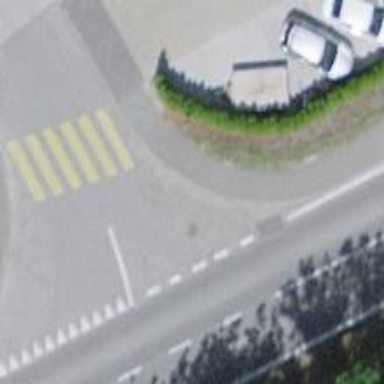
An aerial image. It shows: Sidewalk along the footway.